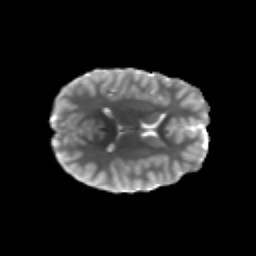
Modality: T2w
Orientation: axial
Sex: male
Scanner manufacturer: siemens
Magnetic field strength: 3 T
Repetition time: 5 s
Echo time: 0.071 s